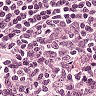
Metastatic tissue present: no